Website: macys
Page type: gifting
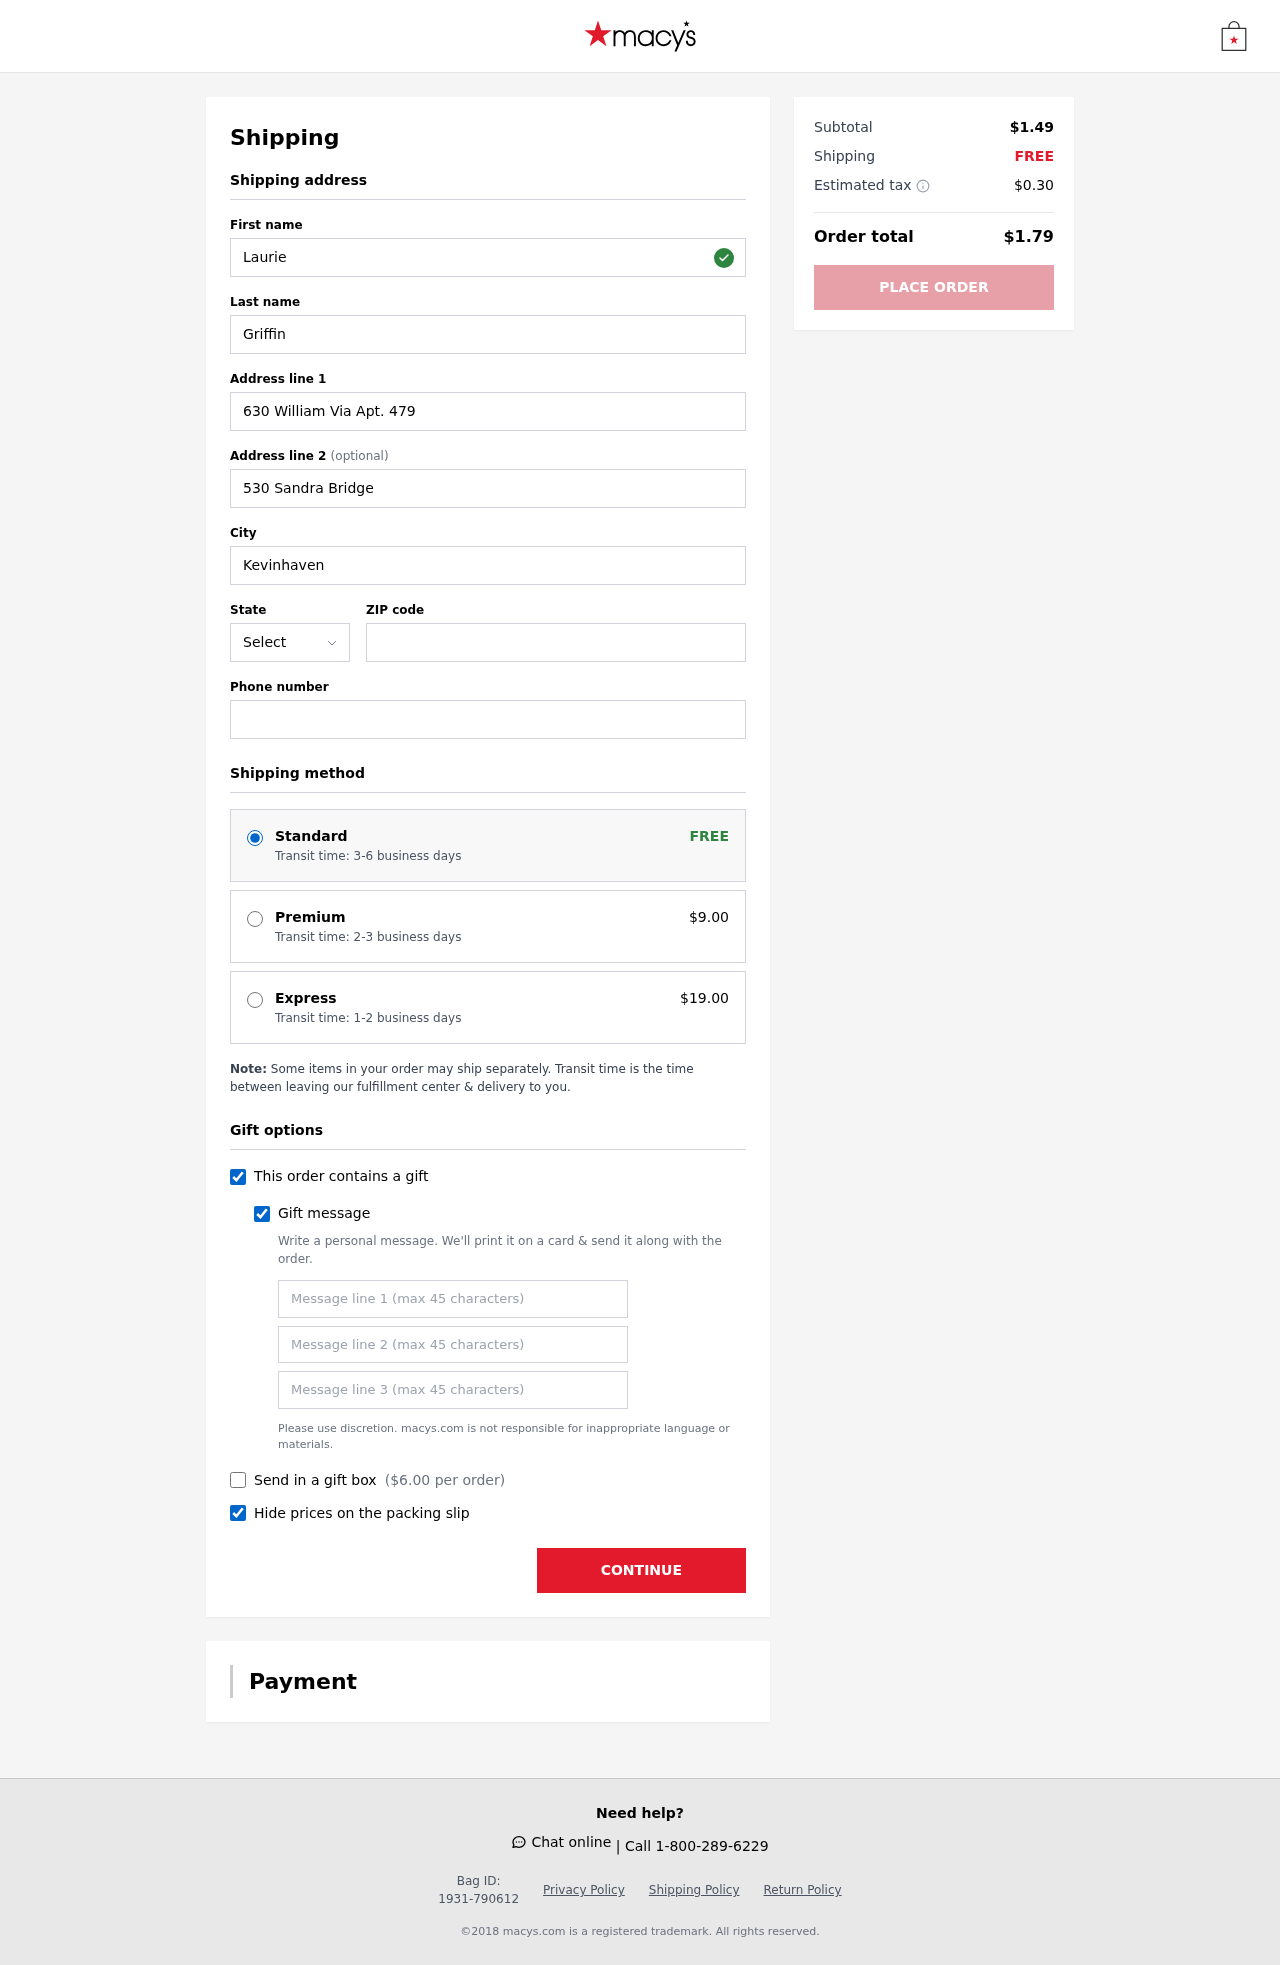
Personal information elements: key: PII_STATE_ABBR
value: MI
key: PII_FIRSTNAME
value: Laurie
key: PII_LASTNAME
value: Griffin
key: PII_STREET
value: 630 William Via Apt. 479
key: PII_STREET2
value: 530 Sandra Bridge
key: PII_CITY
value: Kevinhaven
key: PII_POSTCODE
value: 34246
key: PII_PHONE
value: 5584171522
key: PII_GIFT_MESSAGE
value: Hey Carla! I thought you’d appreciate this little hydration boost to keep you refreshed throughout your busy days. Cheers to staying energized and taking on every moment! Laurie
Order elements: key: ORDER_SHIPPING_STANDARD
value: Transit time: 3-6 business days
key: ORDER_SHIPPING_PREMIUM
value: Transit time: 2-3 business days
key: ORDER_SHIPPING_PREMIUM_PRICE
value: $9.00
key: ORDER_SHIPPING_EXPRESS
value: Transit time: 1-2 business days
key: ORDER_SHIPPING_EXPRESS_PRICE
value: $19.00
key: ORDER_GIFT_BOX_PRICE
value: $6.00
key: ORDER_SUBTOTAL
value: $1.49
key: ORDER_SHIPPING_COST
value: FREE
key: ORDER_TAX
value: $0.30
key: ORDER_TOTAL
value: $1.79